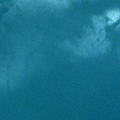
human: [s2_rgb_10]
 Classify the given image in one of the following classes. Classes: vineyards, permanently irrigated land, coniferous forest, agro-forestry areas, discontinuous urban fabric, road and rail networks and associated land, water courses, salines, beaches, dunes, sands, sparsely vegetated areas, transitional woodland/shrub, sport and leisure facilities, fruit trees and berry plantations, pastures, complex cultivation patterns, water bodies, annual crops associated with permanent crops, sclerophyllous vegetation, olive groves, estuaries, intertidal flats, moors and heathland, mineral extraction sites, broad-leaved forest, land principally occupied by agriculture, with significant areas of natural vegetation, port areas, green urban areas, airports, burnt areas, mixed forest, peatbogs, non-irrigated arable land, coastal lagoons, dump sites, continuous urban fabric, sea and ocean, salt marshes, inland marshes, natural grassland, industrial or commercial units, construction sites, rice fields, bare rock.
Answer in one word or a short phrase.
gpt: water bodies